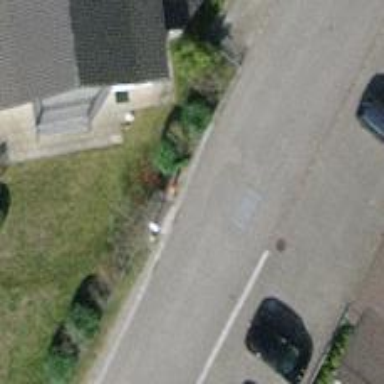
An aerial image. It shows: Street cabinet of man-made origin.